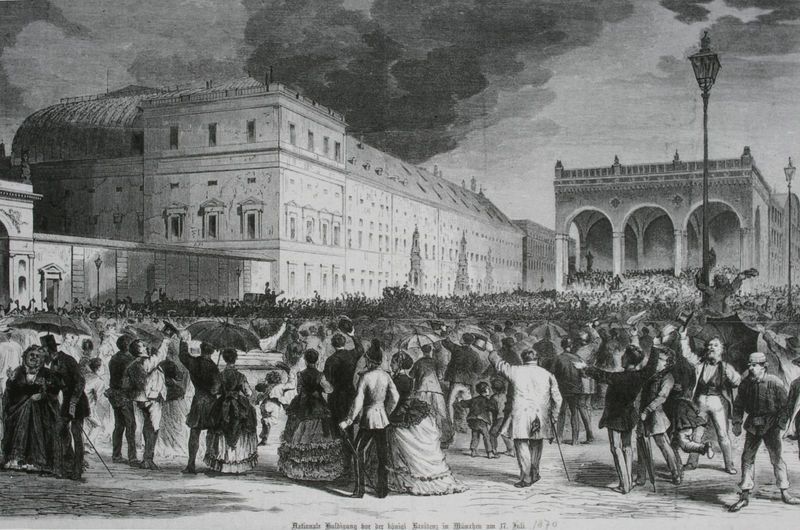
Titel: Nationale Huldigung vor der Residenz in München am 17. Juli 1870
Standort: (Seriendruck)
Schlagwörter: feuer, himmel, schatten, wolken, frauen, menschen, stadt, abend, damen, fenster, grau, hut, hüte, kleider, laterne, männer, paris, rücken, schwarz, skizze, säule, säulen, weiss, zeichnung, dach, gebäude, regenschirm, schirm, sonnenschirm, masse, menge, versammlung, zylinder, feier, geschichte, stehen, rauch, kinder, stock, ansicht, bogen, grafik, graphik, platz, brand, sturm, könig, inschrift, gehrock, freude, halle, bögen, münchen, palast, aufruhr, druck, schwarz weiss, radierung, stich, lithografie, gefahr, polizei, revolution, demonstration, stöcke, auflauf, regenschirme, schirme, volk, menschenmenge, schaulustige, karte, residenz, huldigung, ereignis, parade, jubel, kupferstich, französische revolution, brennend, bildunterschrift, reifrock, juli, historisch, winken, grüßen, hofgarten, feldherrnhalle, odeonsplatz, unheil, odeonaplatz, feldherrenhalle, begrüßen, erstürmung, befreiungshalle, ludwig 1, 19. jahrhundert, 17, 1870, heeren, sääulen, bestille